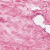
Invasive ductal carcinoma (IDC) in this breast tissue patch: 0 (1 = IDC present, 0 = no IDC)